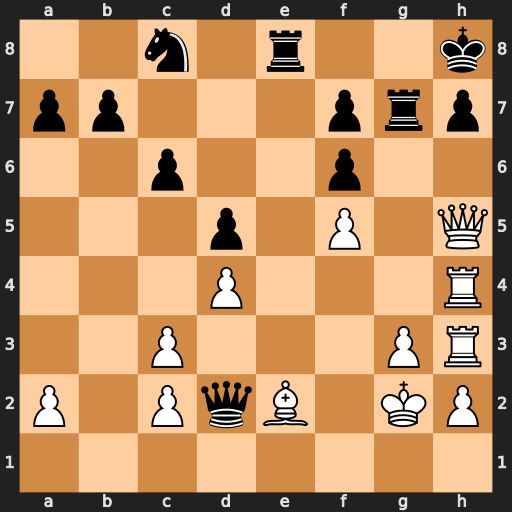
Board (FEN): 2n1r2k/pp3prp/2p2p2/3p1P1Q/3P3R/2P3PR/P1PqB1KP/8
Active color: w
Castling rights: -
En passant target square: -
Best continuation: Qxh7+ Rxh7 Rxh7+ Kg8 Rh8+ Kg7 R3h7#